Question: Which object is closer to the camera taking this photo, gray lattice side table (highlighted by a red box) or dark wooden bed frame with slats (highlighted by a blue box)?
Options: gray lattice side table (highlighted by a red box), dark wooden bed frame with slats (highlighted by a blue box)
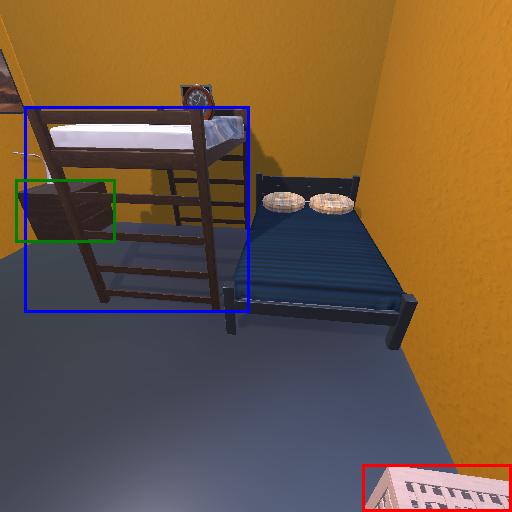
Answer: gray lattice side table (highlighted by a red box)